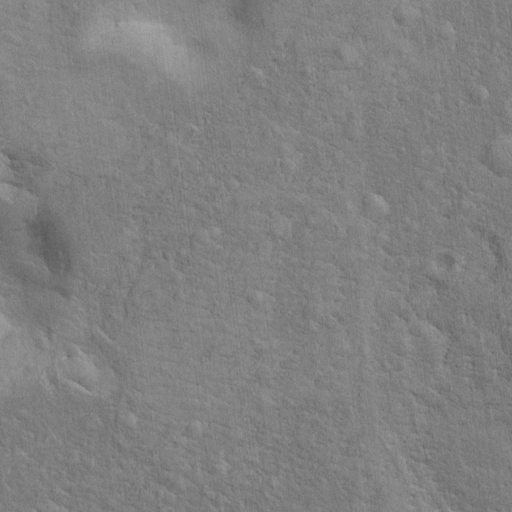
Classes present: Background, Cone